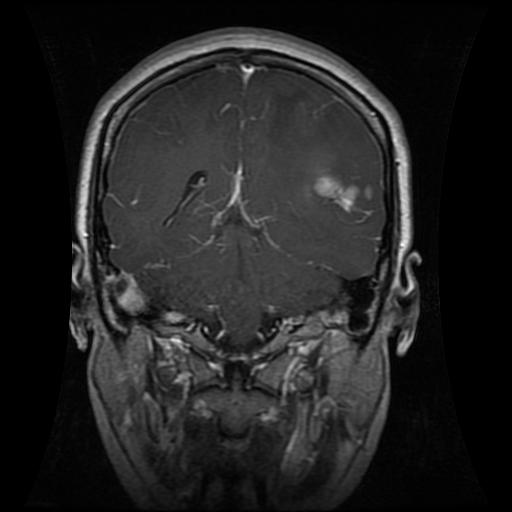
Label: glioma